Question: I installed a shiny-server on Amazon AWS EC-2 (Amazon Linux AMI 2015.09.1 (HVM), SSD Volume Type - ami-60b6c60a). The server works fine for the Shiny apps, but does not render the '.rmd', even the rmd from the example page.
I only see this error:
> Error: error in running command

In the HTML:
'''
<div id="__reactivedoc__" class="shiny-html-output shiny-bound-output shiny-output-error">error in running command</div>
'''
I already installed the rmarkdown package, it works fine on Rstudio. (I use the same user for Rstudio and Shiny server).
I don't know how to get more information about the error, I don't see other messages.
Somebody have an idea?
---
NEW INFO:
I investigate the logs from the server:
This is the output from the /var/log/shiny-server/:
'''
su: ignore --preserve-environment, it's mutually exclusive to --login.
Listening on http://127.0.0.1:52294
/opt/shiny-server/ext/pandoc/pandoc: error while loading shared libraries: libgmp.so.3: cannot open shared object file: No such file or directory
Warning: Error in system: error in running command
Stack trace (innermost first):
97: system
96: force
95: with_pandoc_safe_environment
94: get_pandoc_version
93: FUN
92: lapply
91: find_pandoc
90: pandoc_available
89: <Anonymous>
88: do.call
87: contextFunc
86: .getReactiveEnvironment()$runWith
85: shiny::maskReactiveContext
84: reactive reactive({
out <- rmd_cached_output(file, encoding)
output_dest <- out$dest
if (out$cached) {
if (nchar(out$resource_folder) > 0) {
shiny::addResourcePath(basename(out$resource_folder),
out$resource_folder)
}
return(out$shiny_html)
}
if (!file.exists(dirname(output_dest))) {
dir.create(dirname(output_dest), recursive = TRUE, mode = "0700")
}
resource_folder <- knitr_files_dir(output_dest)
perf_timer_reset_all()
dependencies <- list()
shiny_dependency_resolver <- function(deps) {
dependencies <<- deps
list()
}
output_opts <- list(self_contained = FALSE, copy_resources = TRUE,
dependency_resolver = shiny_dependency_resolver)
message("
")
args <- merge_lists(list(input = reactive_file(), output_file = output_dest,
output_dir = dirname(output_dest), output_options = output_opts,
intermediates_dir = dirname(output_dest), runtime = "shiny"),
render_args)
result_path <- shiny::maskReactiveContext(do.call(render,
args))
if (!dir_exists(resource_folder))
dir.create(resource_folder, recursive = TRUE)
shiny::addResourcePath(basename(resource_folder), resource_folder)
dependencies <- append(dependencies, list(create_performance_dependency(resource_folder)))
write_deps <- base::file(file.path(resource_folder, "shiny.dep"),
open = "wb")
on.exit(close(write_deps), add = TRUE)
serialize(dependencies, write_deps, ascii = FALSE)
if (!isTRUE(out$cacheable)) {
shiny::onReactiveDomainEnded(shiny::getDefaultReactiveDomain(),
function() {
unlink(result_path)
unlink(resource_folder, recursive = TRUE)
})
}
shinyHTML_with_deps(result_path, dependencies)
})
73: doc
72: shiny::renderUI
71: func
70: output$__reactivedoc__
3: <Anonymous>
2: do.call
1: rmarkdown::run
'''
On the /opt/shiny-server/ext/pandoc/ I have these:
'''
-rwxrwxr-x 1 root root 37191008 Feb 3 2014 pandoc
-rwxrwxr-x 1 root root 38520576 Feb 3 2014 pandoc-citeproc
drwxrwxr-x 2 root root 4096 Jan 13 15:15 static
I tried to install "gmp.x86_64", but the results are:
> yum install gmp.x86_64
Loaded plugins: priorities, update-motd, upgrade-helper
amzn-main/latest | 2.1 kB 00:00
amzn-updates/latest | 2.3 kB 00:00
epel/x86_64/metalink | 3.0 kB 00:00
epel/x86_64 | 4.3 kB 00:00 ...
epel/x86_64/updateinfo | 715 kB 00:00
epel/x86_64/primary_db | 5.8 MB 00:01
949 packages excluded due to repository priority protections
Package gmp-6.0.0-11.16.amzn1.x86_64 already installed and latest version
Nothing to do
'''
And still not working.... Maybe there is another package?
In my "/usr/lib64/" I have libgmp.so.10.2.0, but I think I don't have libgmp.so.3.
Even installing the i686 version, still the same.
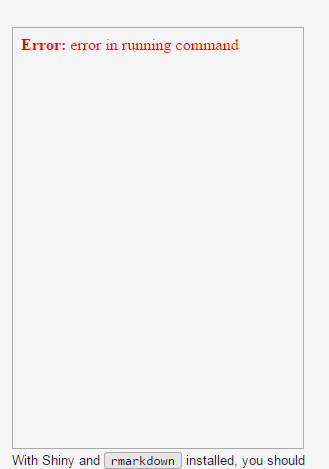
Answer: I solved the problem with help from the <URL>
How sjpascual said, just install the packages: and to fix it.
Now is working fine.